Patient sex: F
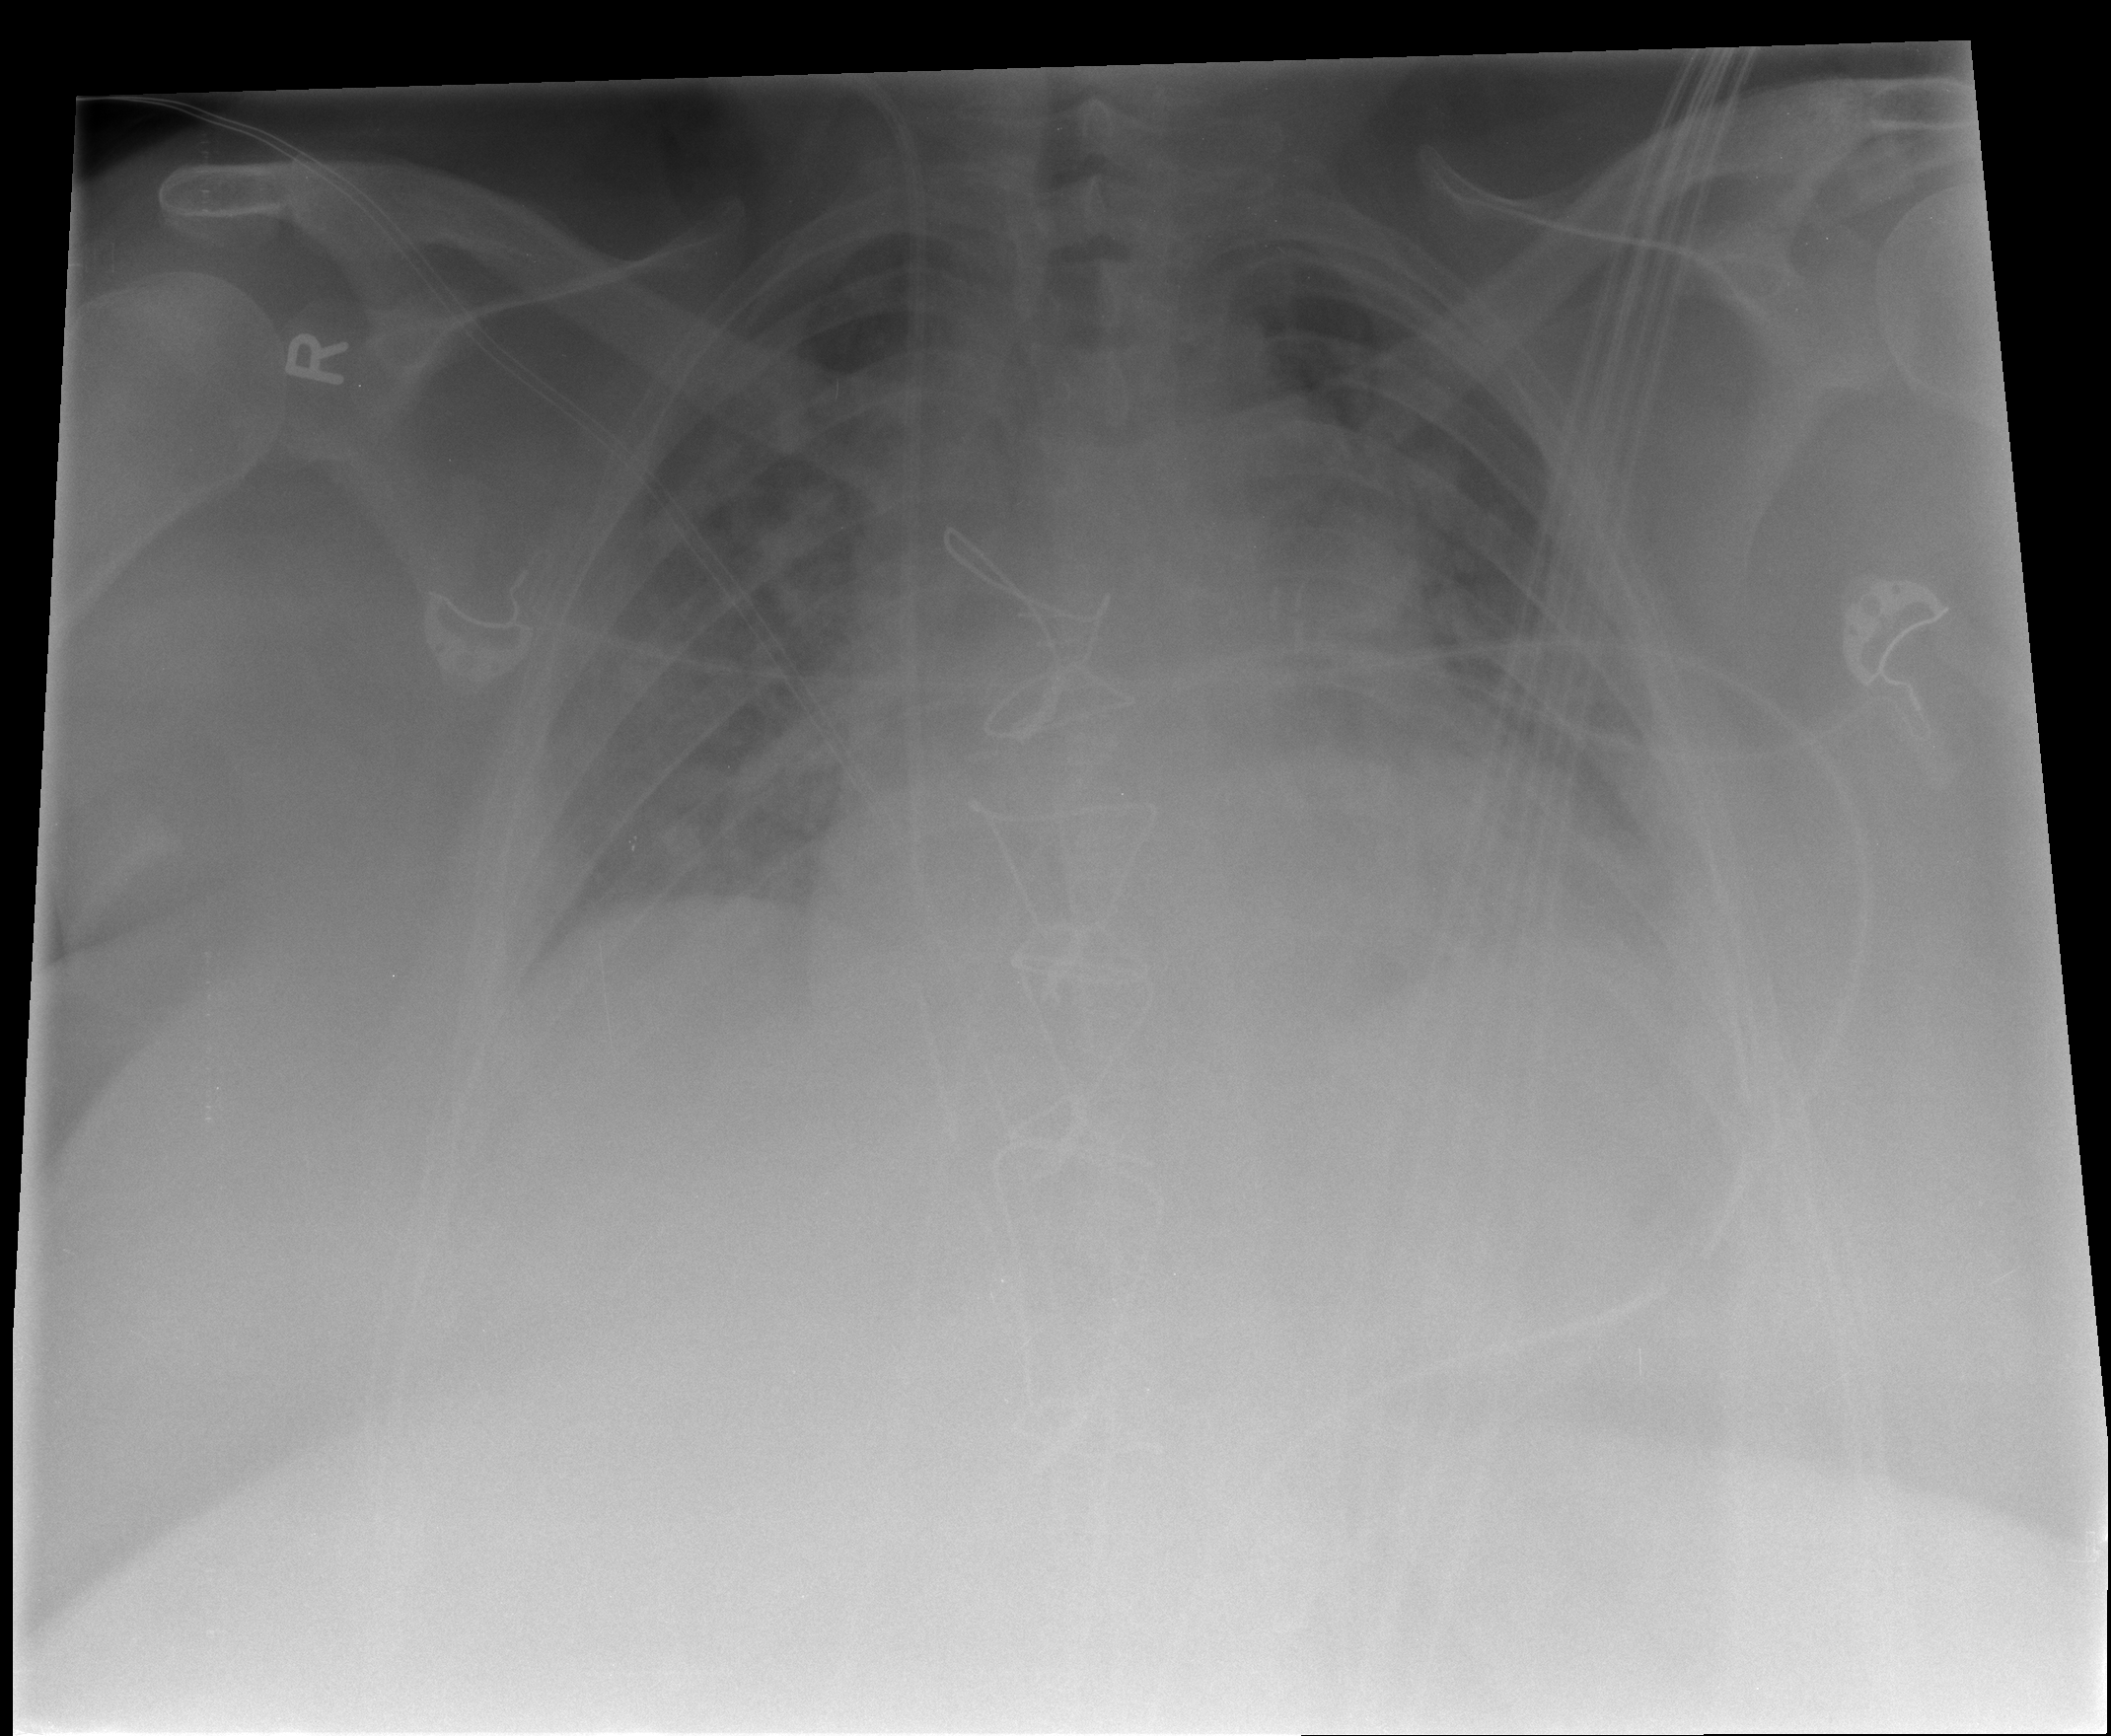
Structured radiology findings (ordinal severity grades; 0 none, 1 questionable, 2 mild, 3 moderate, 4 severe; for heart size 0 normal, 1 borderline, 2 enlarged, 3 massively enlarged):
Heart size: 0
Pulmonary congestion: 0
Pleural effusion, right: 0
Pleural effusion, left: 0
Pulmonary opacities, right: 0
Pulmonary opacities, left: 0
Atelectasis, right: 0
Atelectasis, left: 1